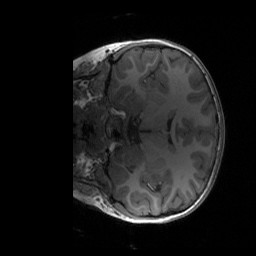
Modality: T1w
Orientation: coronal
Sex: female
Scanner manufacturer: siemens
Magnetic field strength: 3 T
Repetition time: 1.9 s
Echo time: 0.00243 s